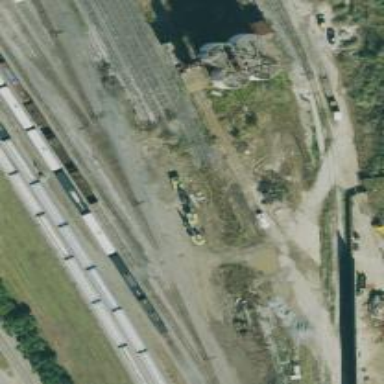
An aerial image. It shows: View of railway yard.